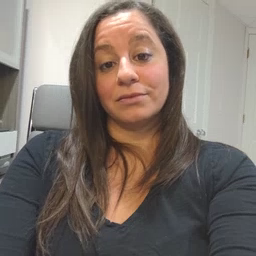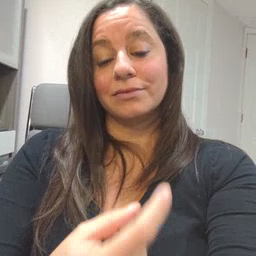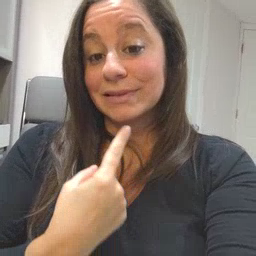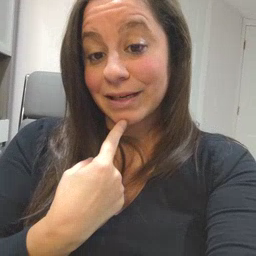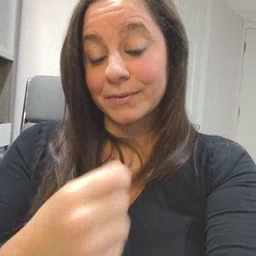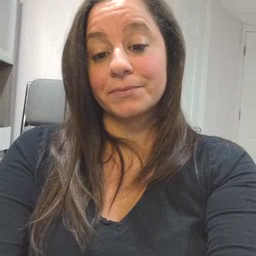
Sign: say